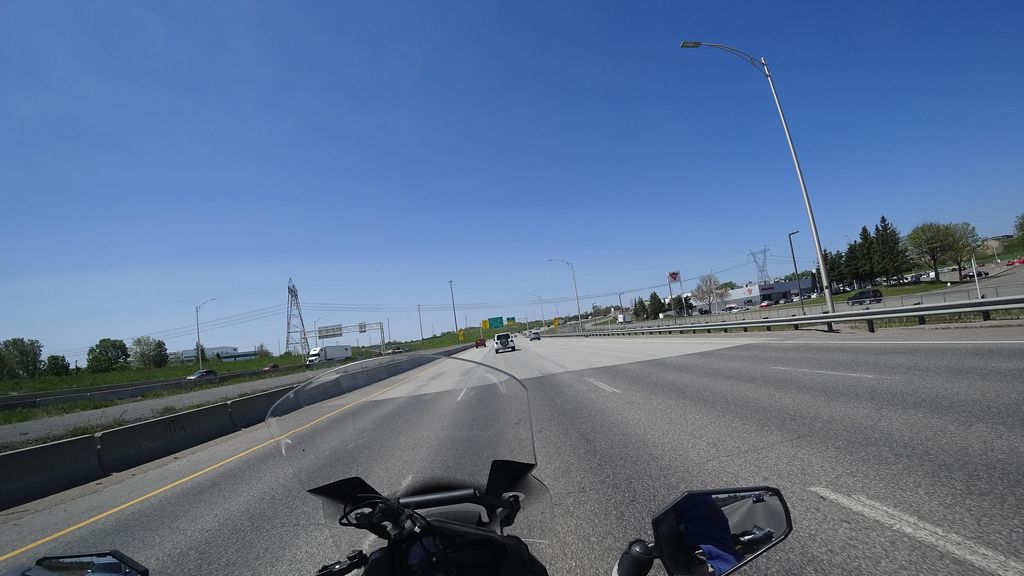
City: quebec_city